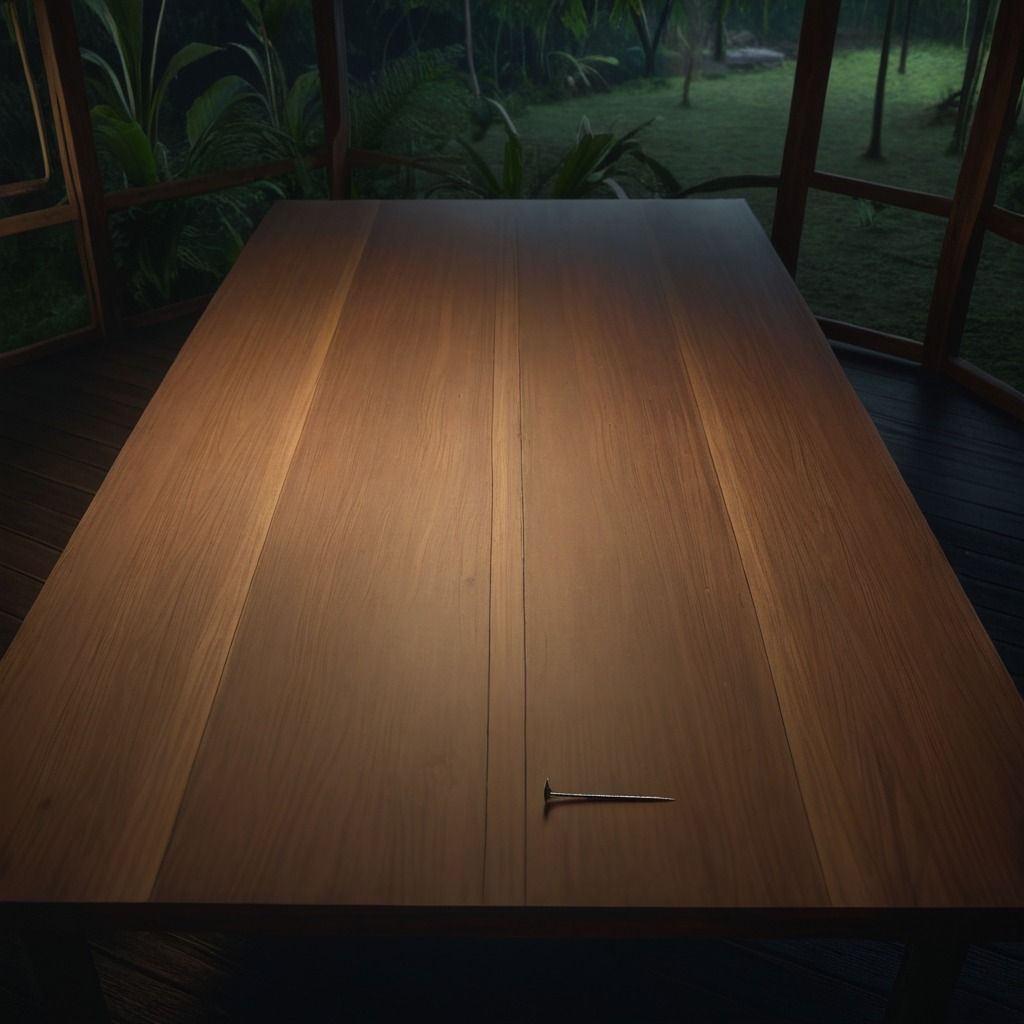
A nail is lying on a wooden table inside a jungle field workshop tent at night with soft shadows.